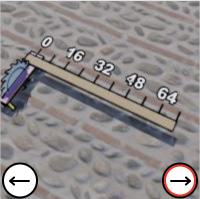
Task: length
Answer: 72
First scale value: 16.0